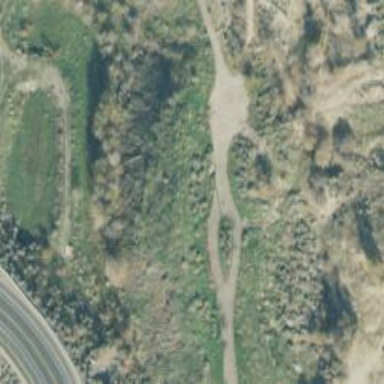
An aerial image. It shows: Disc golf tee.